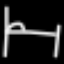
Label: bed